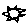
Label: sun